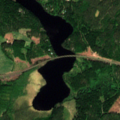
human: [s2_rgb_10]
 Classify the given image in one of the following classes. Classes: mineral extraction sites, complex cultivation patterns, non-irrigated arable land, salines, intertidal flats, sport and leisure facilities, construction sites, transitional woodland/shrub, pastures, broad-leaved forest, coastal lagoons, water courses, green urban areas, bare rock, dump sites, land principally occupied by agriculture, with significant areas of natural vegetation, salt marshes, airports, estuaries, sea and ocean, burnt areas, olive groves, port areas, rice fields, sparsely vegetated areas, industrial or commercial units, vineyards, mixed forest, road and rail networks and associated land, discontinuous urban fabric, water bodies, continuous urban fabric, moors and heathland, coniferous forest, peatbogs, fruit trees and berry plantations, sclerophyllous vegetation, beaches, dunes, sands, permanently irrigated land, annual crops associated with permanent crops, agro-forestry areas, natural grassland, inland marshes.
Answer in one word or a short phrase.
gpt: land principally occupied by agriculture, with significant areas of natural vegetation, coniferous forest, mixed forest, water bodies